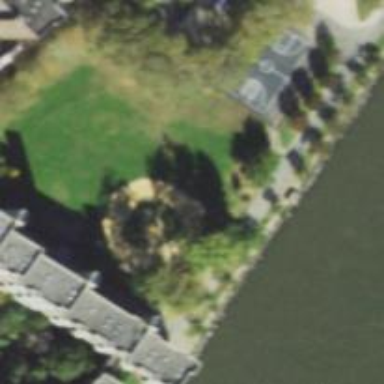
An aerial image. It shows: Lovely park for leisure and relaxation.